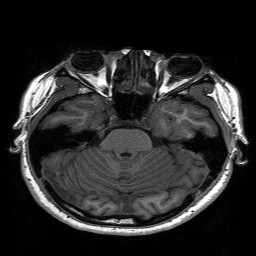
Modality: T1w
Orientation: coronal
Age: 26
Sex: female
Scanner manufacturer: siemens
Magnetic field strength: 3 T
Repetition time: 2.3 s
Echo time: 0.00197 s